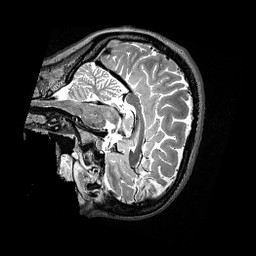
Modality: T2w
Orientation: sagittal
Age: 31
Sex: female
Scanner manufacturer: siemens
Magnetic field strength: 3 T
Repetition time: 3.2 s
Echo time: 0.479 s